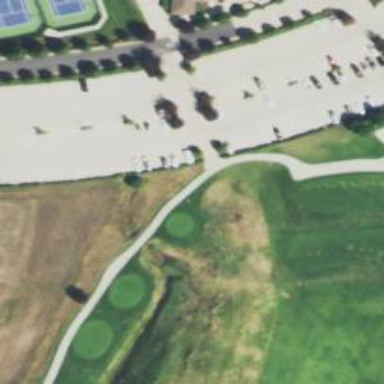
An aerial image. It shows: Pathway for golfing.